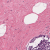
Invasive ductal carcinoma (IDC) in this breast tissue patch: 0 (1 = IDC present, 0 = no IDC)